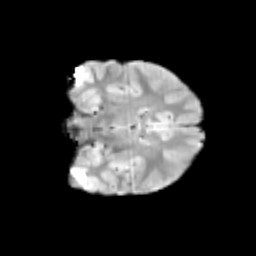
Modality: T2w
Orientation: coronal
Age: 9
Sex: male
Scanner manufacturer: siemens
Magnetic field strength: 3 T
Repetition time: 3.8 s
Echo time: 0.07 s